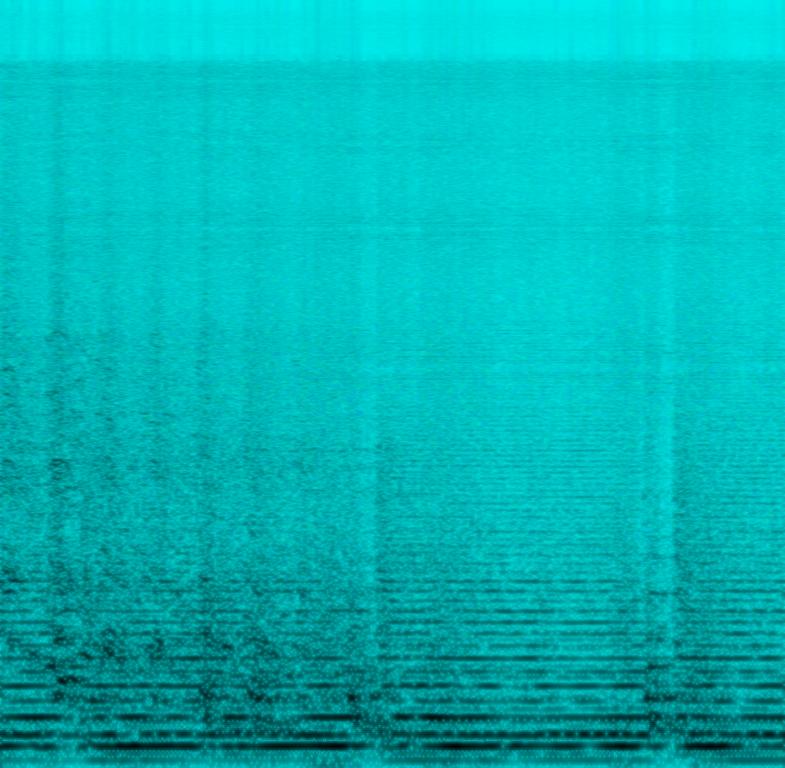
This audio contains a string section playing long notes in the lower register and some strings are playing a dissonant melody that is creating more tension. This composition may be playing in a horror movie-scene.